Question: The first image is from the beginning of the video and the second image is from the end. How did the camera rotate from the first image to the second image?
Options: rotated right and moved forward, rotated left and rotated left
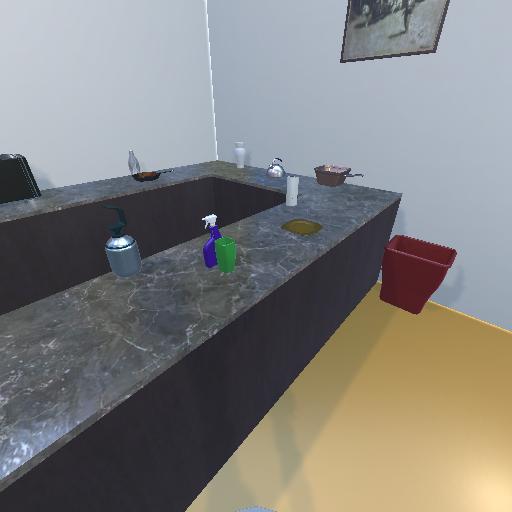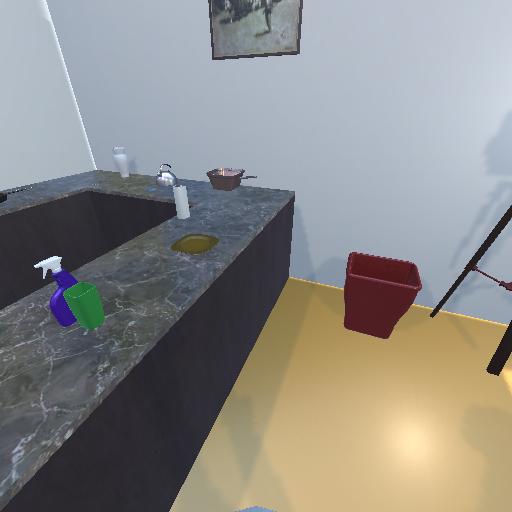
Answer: rotated right and moved forward